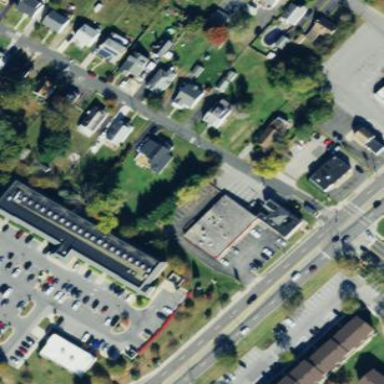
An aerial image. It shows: Commercial building.